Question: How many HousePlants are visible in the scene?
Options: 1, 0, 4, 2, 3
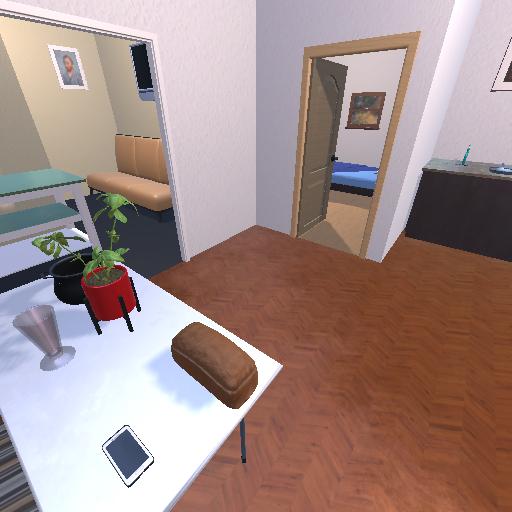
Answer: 1